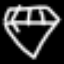
Label: diamond